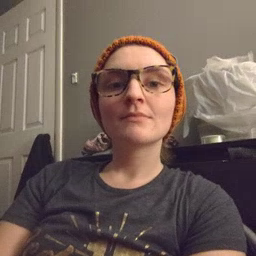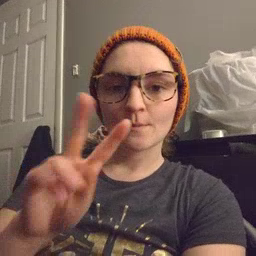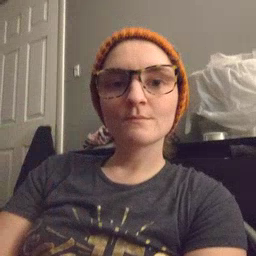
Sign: TV